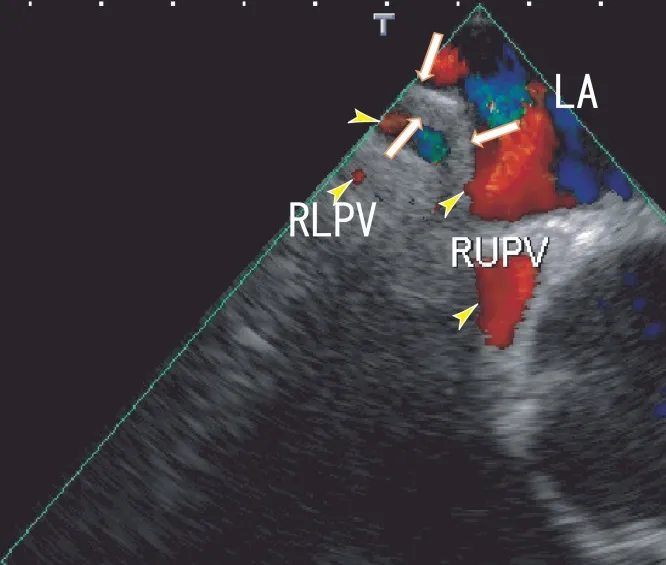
TEE images obtained after six months of edoxaban treatment. TEE images obtained after six months of edoxaban treatment revealing thrombi in the LA that appeared to be connected to the entrance of the RUPV (arrows). The shape of the thrombi, including some white areas, was curved. The blood flow in the RUPV and RLPV are shown as red areas (arrowheads). . LA, left atrium; RLPV, right lower pulmonary vein; RUPV, right upper pulmonary vein.
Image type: radiology (ultrasound)